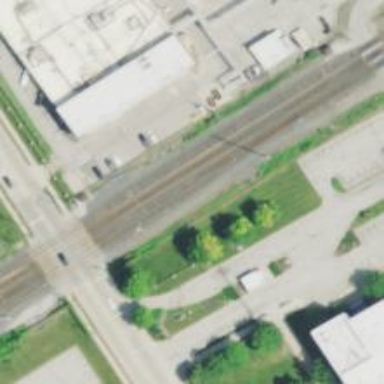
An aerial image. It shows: Railway siding with rails.